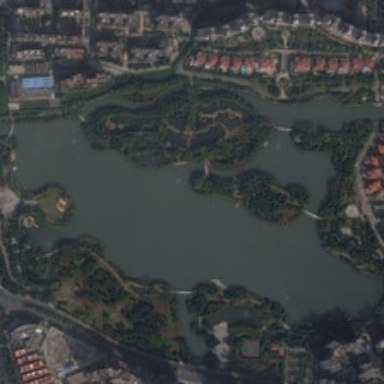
Many islands are in the lake surrounded by green trees .